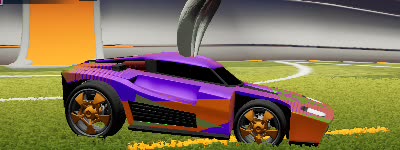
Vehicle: breakout